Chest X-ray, AP view. Patient: 46 years old, sex M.
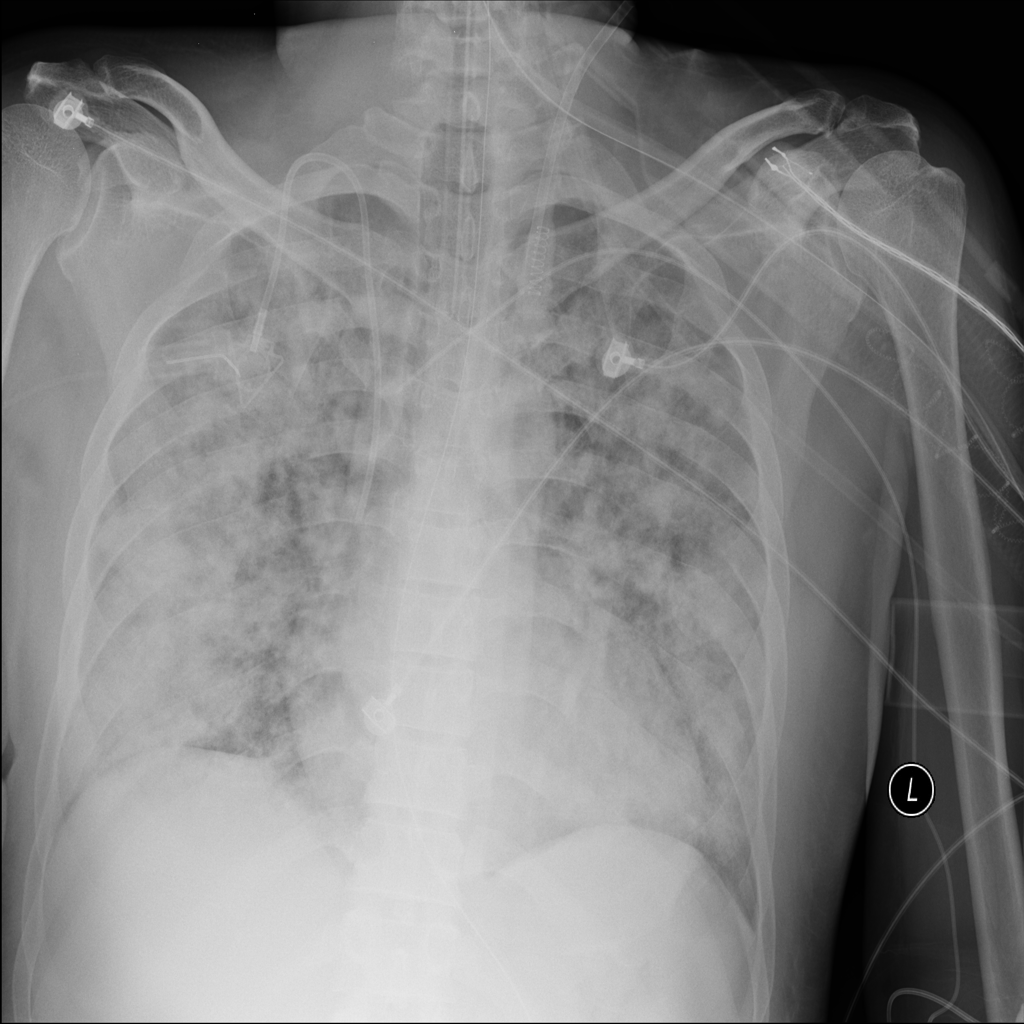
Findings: Nodule